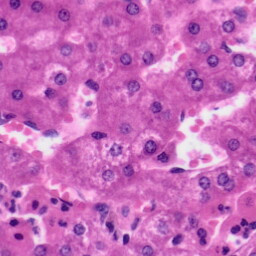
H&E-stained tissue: Liver